Aerial crown-view tile of a tropical tree (Barro Colorado Island, Panama), acquired 20250317:
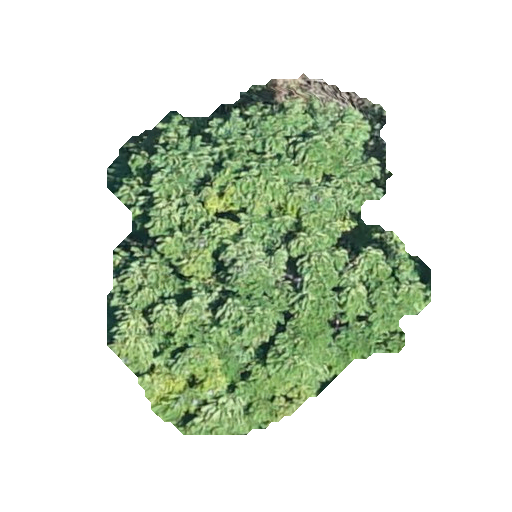
Species: Jacaranda copaia
GBIF accepted scientific name: Jacaranda copaia
Crown area: 123.567 m²